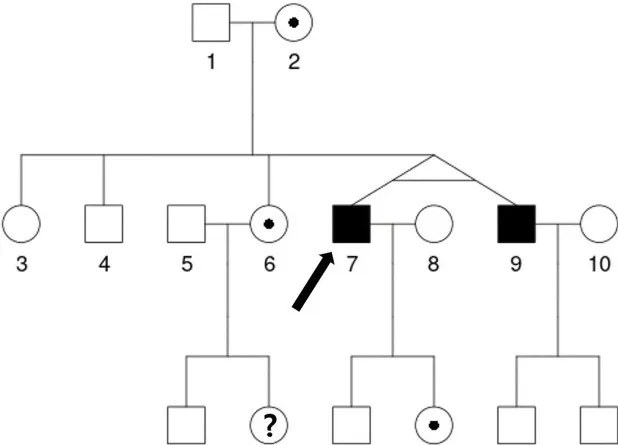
The patient's family pedigree. The genetic analysis showed that the proband (7, denoted with an arrow) has the c.656T>C mutation in GLA gene exon 5, which is likely pathogenic for Fabry disease. After his diagnosis, his mother (2), older brother (4), older sisters (3, 6), monozygotic twin brother (9), daughter (14), and older sister's son (11) underwent genetic analyses. His older sister's daughter (12) declined to undergo the genetic analysis. The same mutation was found in his monozygotic twin brother (9), one of his older sisters (6), his daughter (14) and his mother (2). The age of some relatives is as follows: Proband (7) and his monozygotic twin brother (9) 52 years, sister (6) 54 years, brother (4) 56 years, father (1) 82 years and mother (2) 81 years.
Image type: pathology (immunostaining)